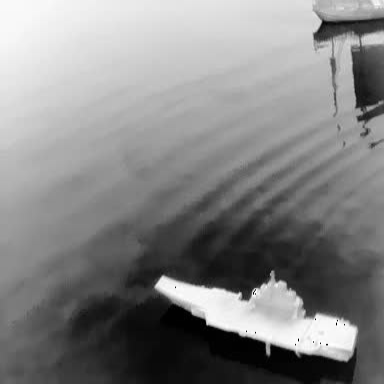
There are two objects shown in the infrared image, including a warship, and a sailboat.